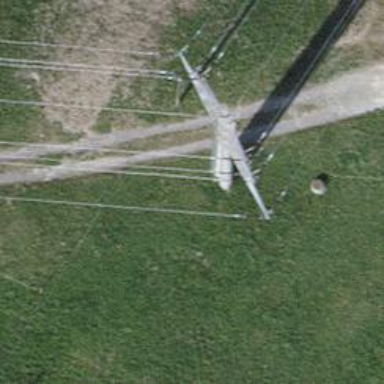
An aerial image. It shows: Power line in the image.